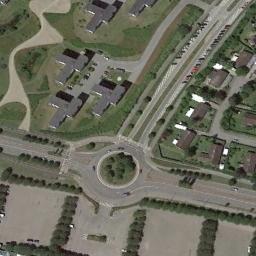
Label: roundabout